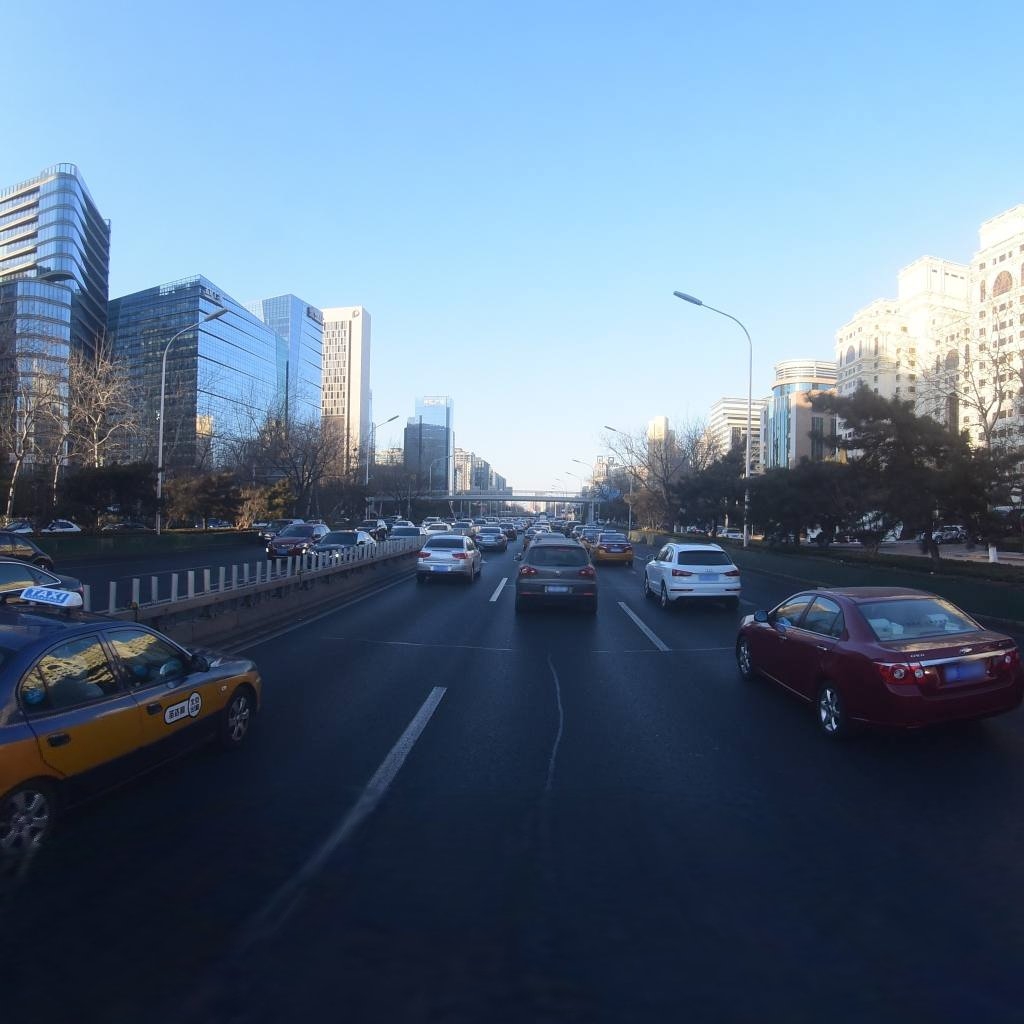
Region: Dongcheng
Road damage annotations: longitudinal patch, transverse patch, transverse patch